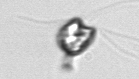
Label: Pyramimonas_longicauda